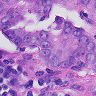
Metastatic tissue present: yes